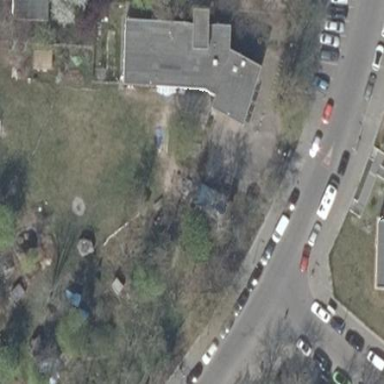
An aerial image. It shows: Community center.